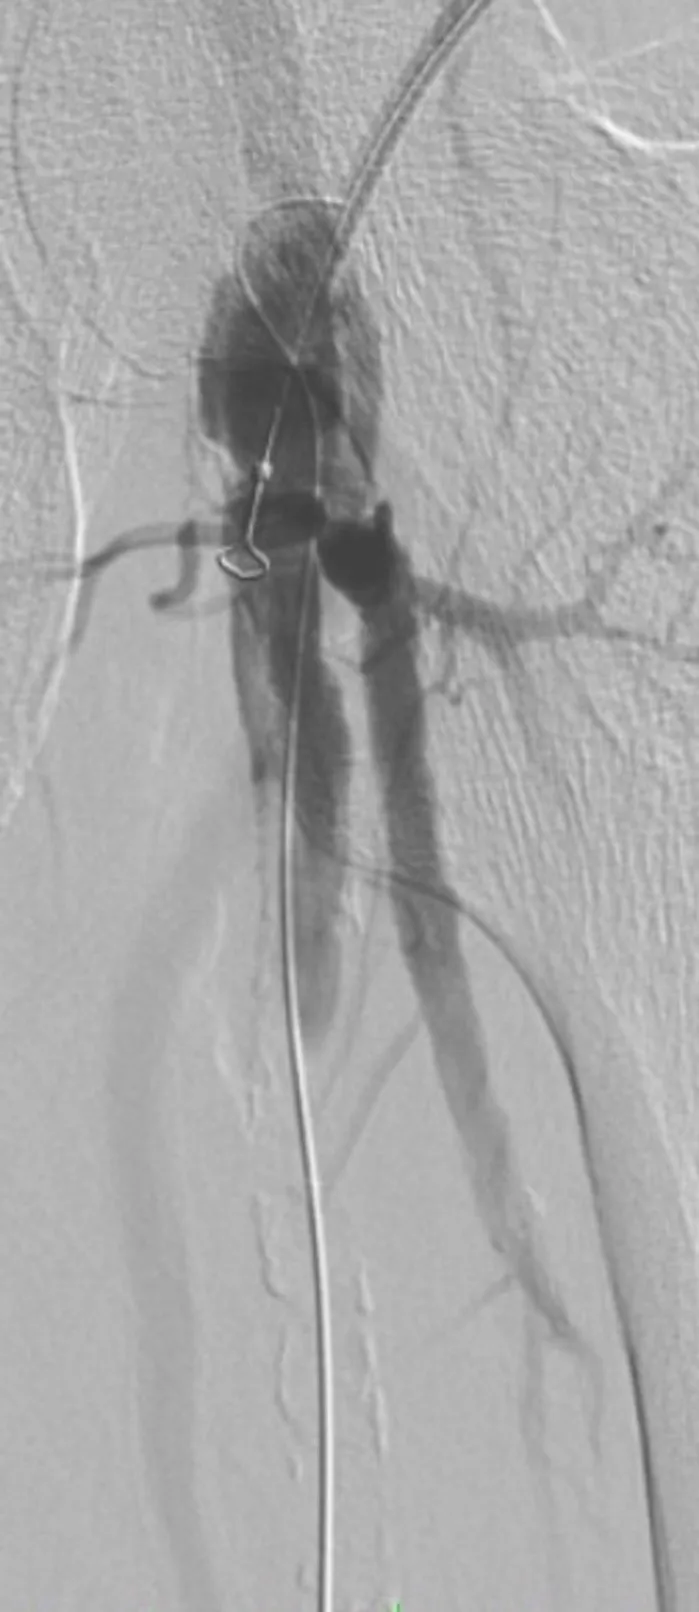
Angiography showing the anterograde accesses and the retrograde guidewire in the common femoral artery.
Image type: radiology (x_ray)